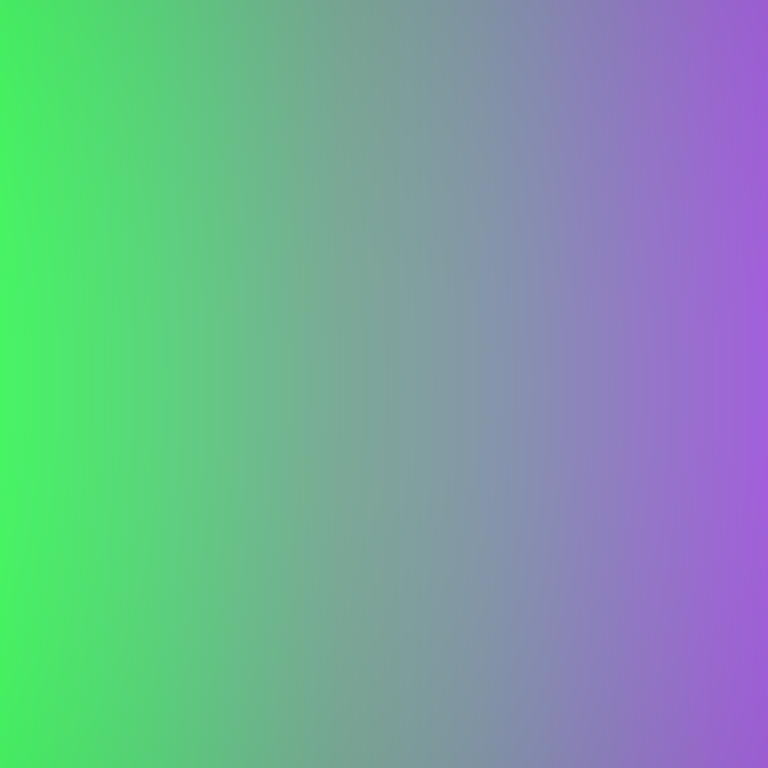
Abstract light effect, smooth gradient from vibrant green to soft purple, calm atmosphere, diffuse light, no room, no furniture, no objects.